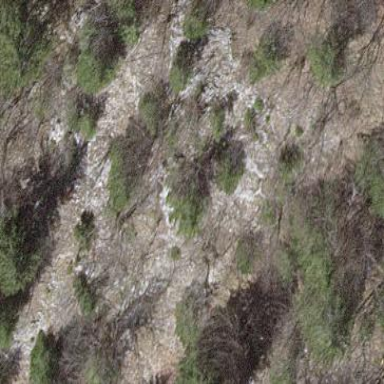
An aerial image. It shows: Landscape of bare rock.